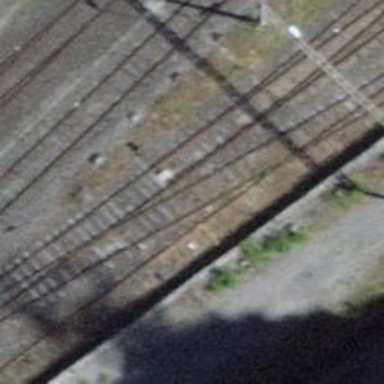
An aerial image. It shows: Railway switch.